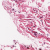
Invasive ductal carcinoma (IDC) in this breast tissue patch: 0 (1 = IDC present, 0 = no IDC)